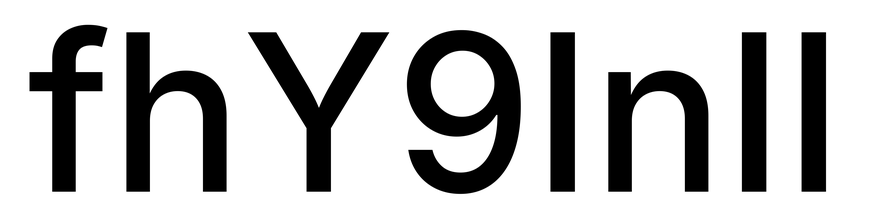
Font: Inter_Medium